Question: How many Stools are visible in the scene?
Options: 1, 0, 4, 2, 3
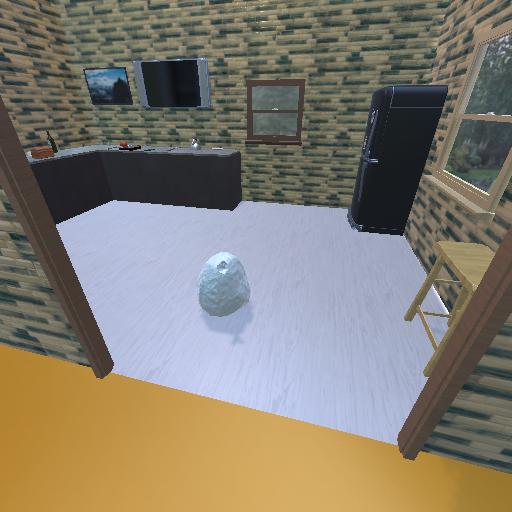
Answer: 1